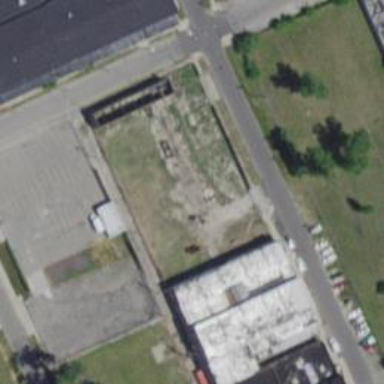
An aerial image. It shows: Industrial building.